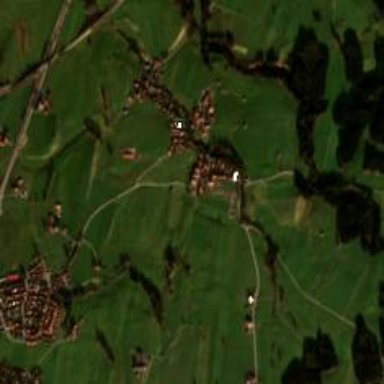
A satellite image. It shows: Village area.